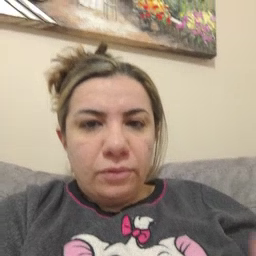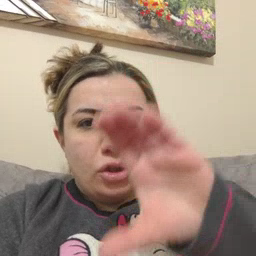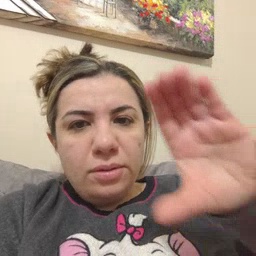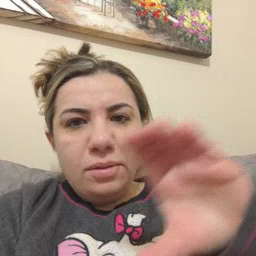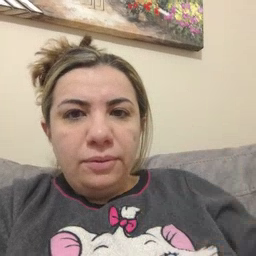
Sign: chocolate